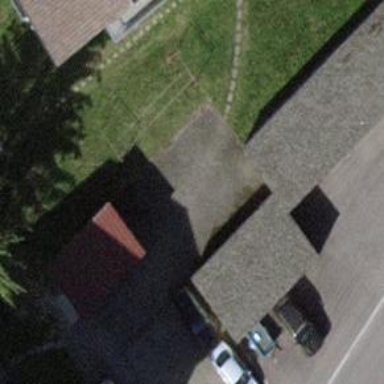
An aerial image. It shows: Garage.